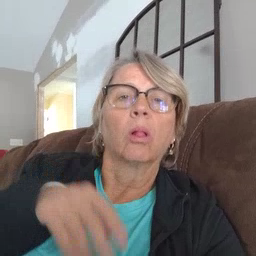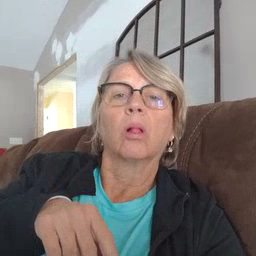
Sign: will